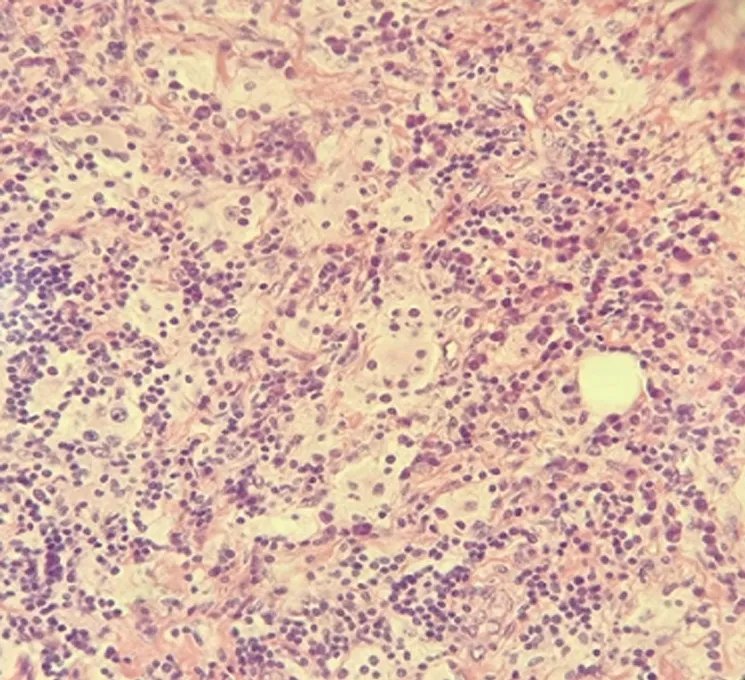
histological examination showing an emperipolesis.
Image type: pathology (h&e)